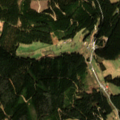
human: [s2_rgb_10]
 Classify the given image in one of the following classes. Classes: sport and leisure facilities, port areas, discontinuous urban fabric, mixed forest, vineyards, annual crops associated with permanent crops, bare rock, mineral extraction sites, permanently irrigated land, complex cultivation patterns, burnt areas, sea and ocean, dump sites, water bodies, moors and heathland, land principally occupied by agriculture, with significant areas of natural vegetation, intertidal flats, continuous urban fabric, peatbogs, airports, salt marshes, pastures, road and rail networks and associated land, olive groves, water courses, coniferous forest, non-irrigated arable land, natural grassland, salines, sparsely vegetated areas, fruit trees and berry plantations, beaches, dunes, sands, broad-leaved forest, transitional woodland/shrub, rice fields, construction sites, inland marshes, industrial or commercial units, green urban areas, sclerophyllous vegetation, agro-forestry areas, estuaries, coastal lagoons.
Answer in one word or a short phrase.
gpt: pastures, coniferous forest